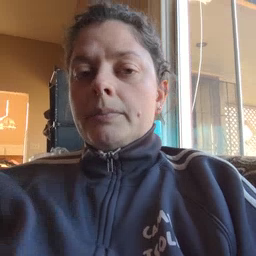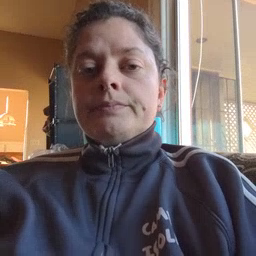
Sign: find